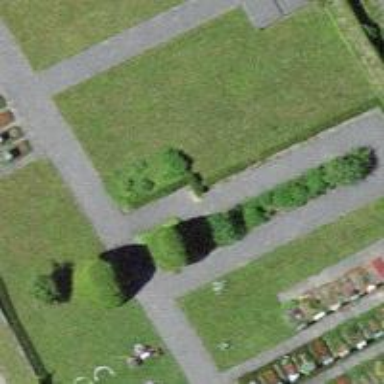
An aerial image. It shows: Cemetery.